Interaction volume radius: 5 \u00c5
Interaction volume height: 20 \u00c5
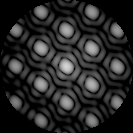
Disorder parameter: 0.01204